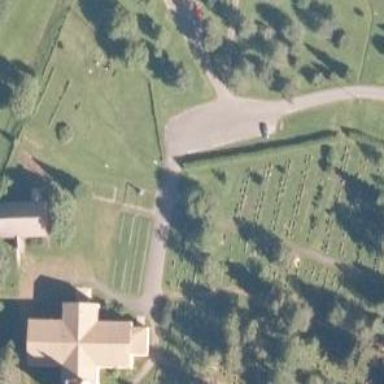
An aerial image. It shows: Historic memorial.